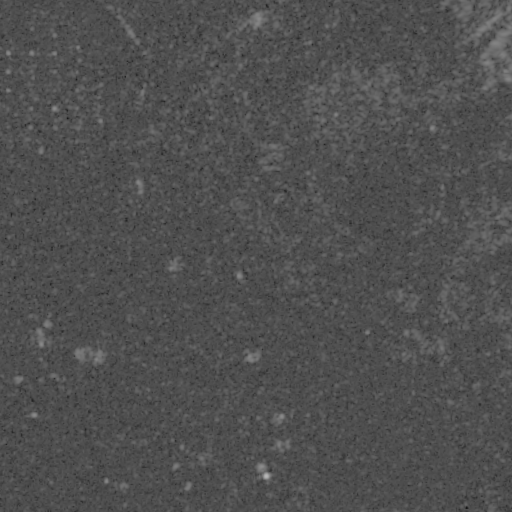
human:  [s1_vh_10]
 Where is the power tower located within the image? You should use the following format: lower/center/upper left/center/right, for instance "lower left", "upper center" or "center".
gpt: The power tower is located in the upper left of the image.
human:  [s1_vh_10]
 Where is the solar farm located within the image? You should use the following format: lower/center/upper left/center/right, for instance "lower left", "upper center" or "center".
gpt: The solar farm is located in the upper left of the image.
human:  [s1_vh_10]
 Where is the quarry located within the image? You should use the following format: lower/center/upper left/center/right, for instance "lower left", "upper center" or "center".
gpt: There is no quarry in the image.

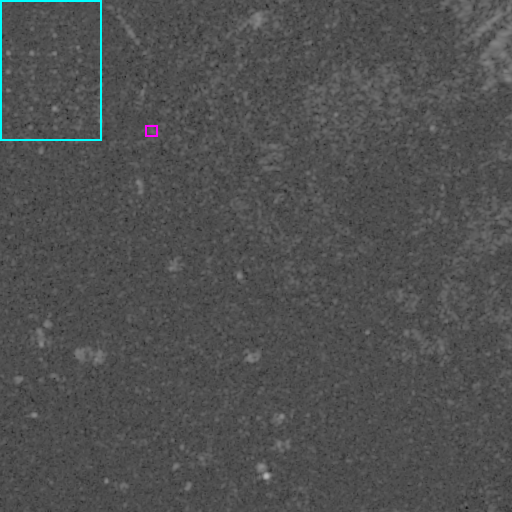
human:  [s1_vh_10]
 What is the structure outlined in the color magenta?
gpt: The structure outlined in magenta is a crop field.
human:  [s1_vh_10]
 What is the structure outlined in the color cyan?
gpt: The structure outlined in cyan is a solar farm.
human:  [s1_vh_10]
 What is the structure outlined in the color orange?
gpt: There is no orange outline.